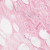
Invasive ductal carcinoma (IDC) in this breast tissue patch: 0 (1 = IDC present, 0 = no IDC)